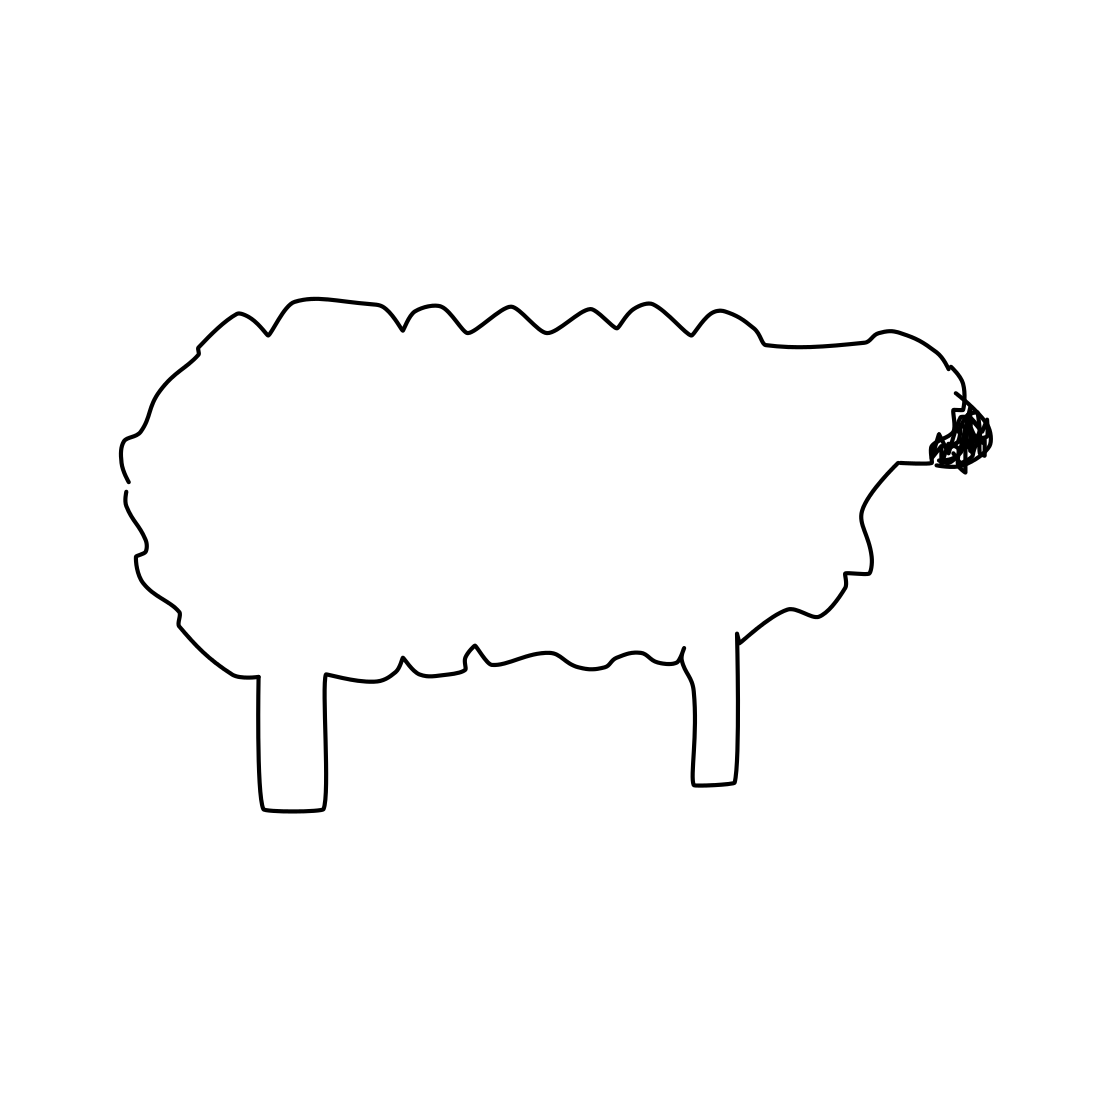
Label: sheep